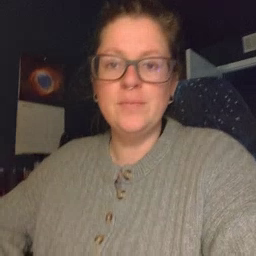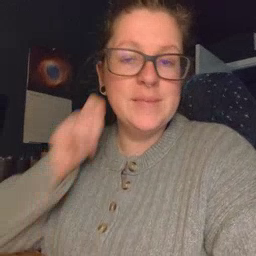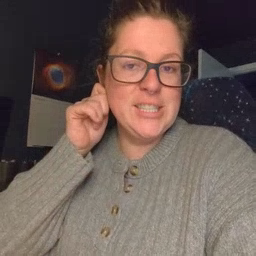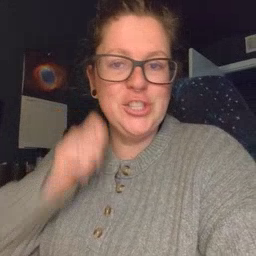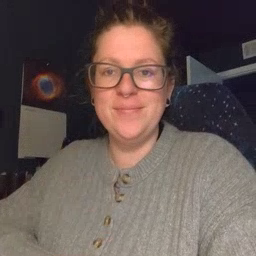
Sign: ear